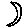
Label: moon